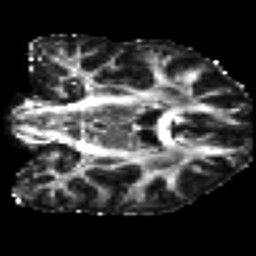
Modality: FA
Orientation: coronal
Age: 21
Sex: male
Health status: healthy
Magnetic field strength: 3 T
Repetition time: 9 s
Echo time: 0.093 s